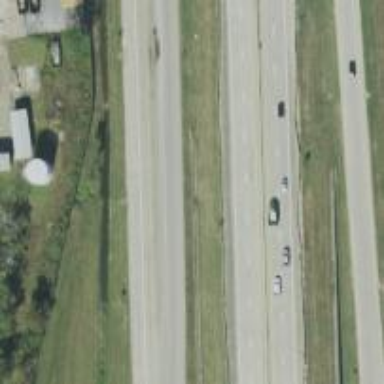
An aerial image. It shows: Expressway.